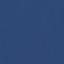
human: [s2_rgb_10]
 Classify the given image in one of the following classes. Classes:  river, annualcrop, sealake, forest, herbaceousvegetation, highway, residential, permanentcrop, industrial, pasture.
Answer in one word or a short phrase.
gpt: SeaLake